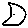
Label: moon